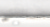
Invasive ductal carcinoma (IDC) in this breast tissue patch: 0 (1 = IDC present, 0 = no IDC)